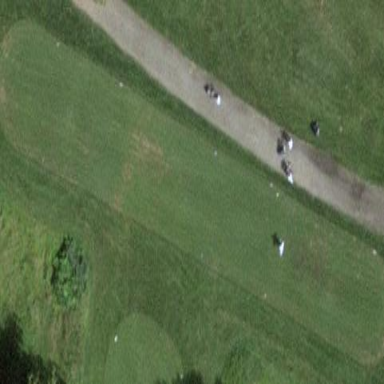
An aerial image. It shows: Golf tee.